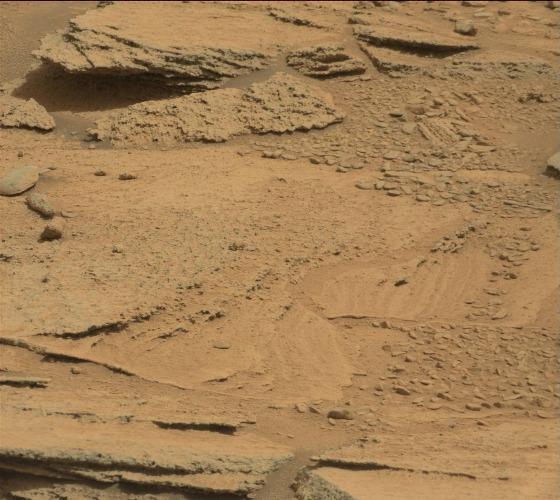
Terrain classes present: Bedrock, Gravel / Sand / Soil, Rock, Shadow